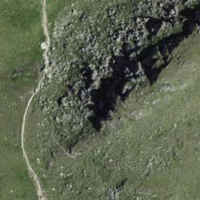
EUNIS habitat code: 26
Species observed at this site:
Caltha palustris